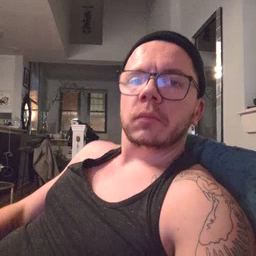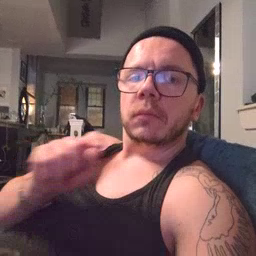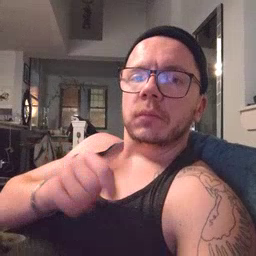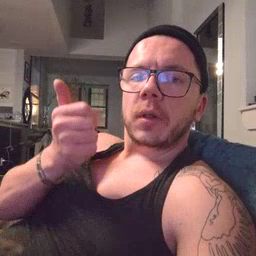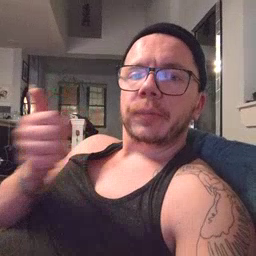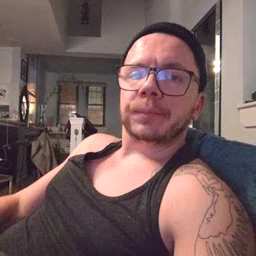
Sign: another